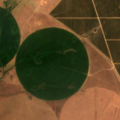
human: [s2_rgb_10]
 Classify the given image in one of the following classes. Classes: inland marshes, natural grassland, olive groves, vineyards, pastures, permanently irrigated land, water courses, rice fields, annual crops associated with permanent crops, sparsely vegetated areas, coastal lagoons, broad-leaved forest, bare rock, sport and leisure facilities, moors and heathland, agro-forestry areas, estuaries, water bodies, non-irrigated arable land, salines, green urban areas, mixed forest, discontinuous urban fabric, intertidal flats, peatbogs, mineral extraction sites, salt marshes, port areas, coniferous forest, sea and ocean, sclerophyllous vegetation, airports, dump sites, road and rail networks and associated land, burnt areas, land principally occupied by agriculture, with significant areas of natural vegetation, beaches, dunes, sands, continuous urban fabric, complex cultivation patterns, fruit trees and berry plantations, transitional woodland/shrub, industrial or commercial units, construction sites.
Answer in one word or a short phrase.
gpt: non-irrigated arable land, permanently irrigated land, olive groves